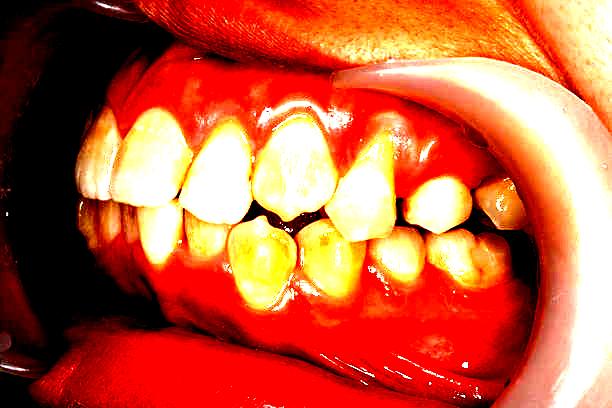
Condition: Calculus